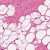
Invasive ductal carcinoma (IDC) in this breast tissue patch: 0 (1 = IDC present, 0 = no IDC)